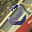
Label: 2